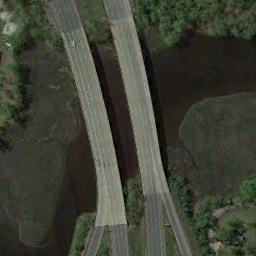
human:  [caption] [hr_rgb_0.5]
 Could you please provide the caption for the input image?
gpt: Two bridges built on a dark green river and some green plants on both sides of the river .

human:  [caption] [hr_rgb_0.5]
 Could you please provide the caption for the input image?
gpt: Two bridges are over the river with some plants beside .

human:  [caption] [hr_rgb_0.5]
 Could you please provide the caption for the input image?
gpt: Two parallel bridges connect the green fields on both sides of the green river, With two roads on one side of the bridge .

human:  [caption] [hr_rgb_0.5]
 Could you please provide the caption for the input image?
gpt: It was a two-way bridge, And the water in the river was black .

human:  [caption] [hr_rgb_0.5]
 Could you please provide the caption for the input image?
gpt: Lots of trees are around the bridge .